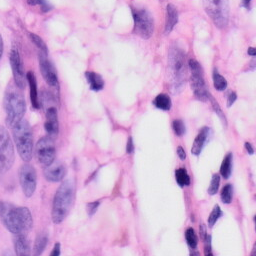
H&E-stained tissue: Skin